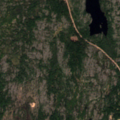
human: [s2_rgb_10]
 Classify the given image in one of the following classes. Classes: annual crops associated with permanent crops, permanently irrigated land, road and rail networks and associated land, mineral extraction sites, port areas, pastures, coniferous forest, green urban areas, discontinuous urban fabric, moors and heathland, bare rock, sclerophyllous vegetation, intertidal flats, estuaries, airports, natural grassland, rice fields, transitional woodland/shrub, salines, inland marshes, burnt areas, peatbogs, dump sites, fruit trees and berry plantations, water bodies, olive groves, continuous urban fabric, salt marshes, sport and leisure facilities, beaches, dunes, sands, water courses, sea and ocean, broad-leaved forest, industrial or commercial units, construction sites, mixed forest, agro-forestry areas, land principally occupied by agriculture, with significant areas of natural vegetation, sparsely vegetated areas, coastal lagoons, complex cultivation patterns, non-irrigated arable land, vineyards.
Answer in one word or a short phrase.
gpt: mixed forest, bare rock